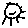
Label: sun